Field crop: maize
Growth stage: 2
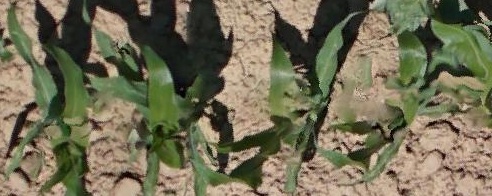
Species: maize